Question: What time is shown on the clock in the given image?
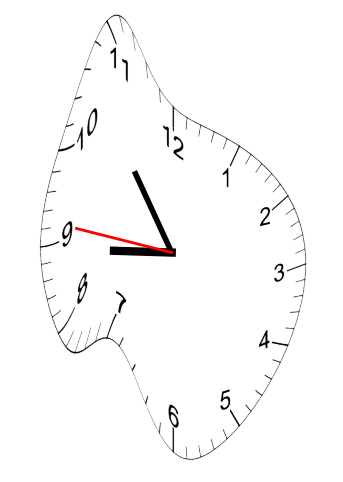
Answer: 08:53:46